Interaction volume radius: 5 \u00c5
Interaction volume height: 25 \u00c5
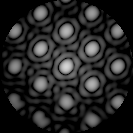
Disorder parameter: 0.007996